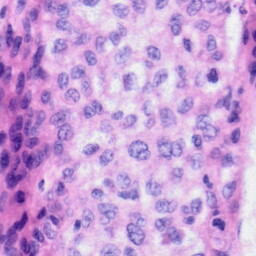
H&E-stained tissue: Liver